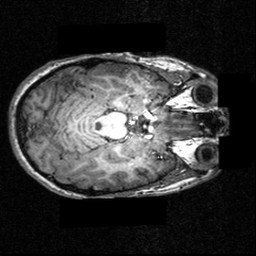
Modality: T1w
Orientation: axial
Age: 16
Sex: female
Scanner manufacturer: siemens
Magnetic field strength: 3.951 T
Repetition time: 1.5 s
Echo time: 0.00335 s